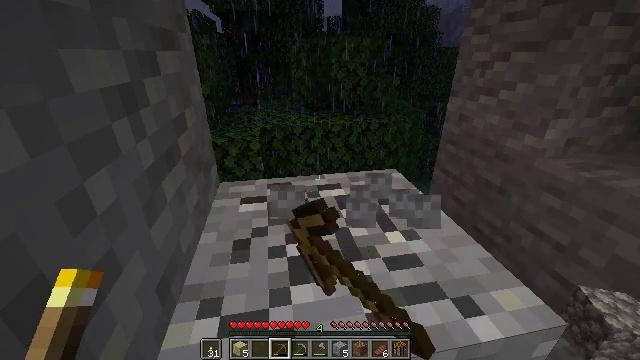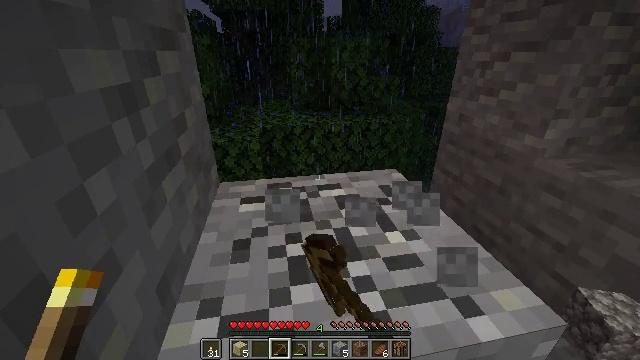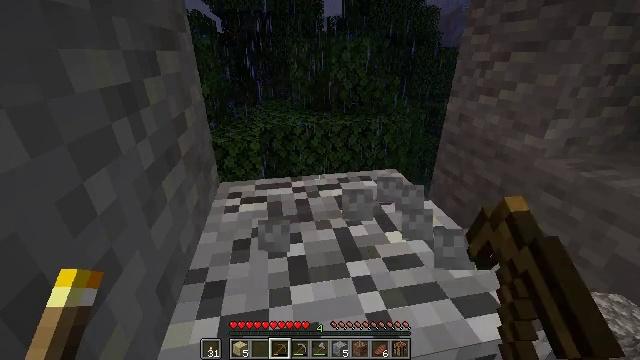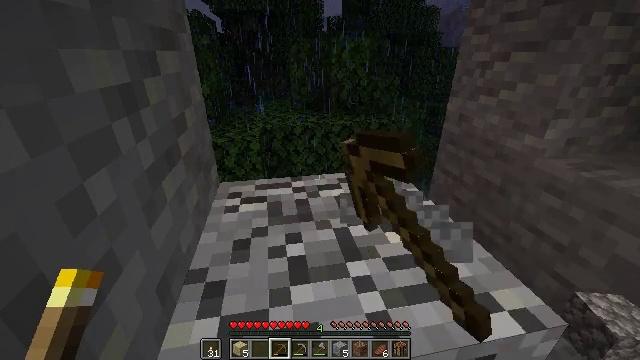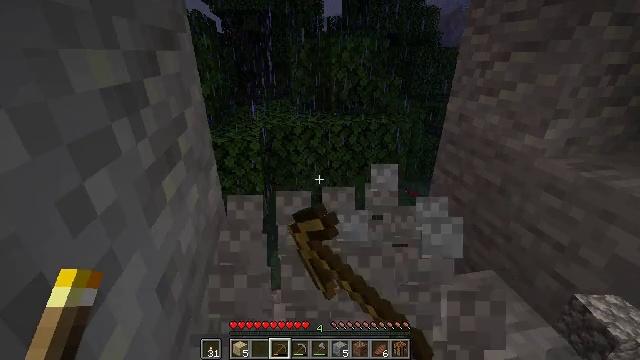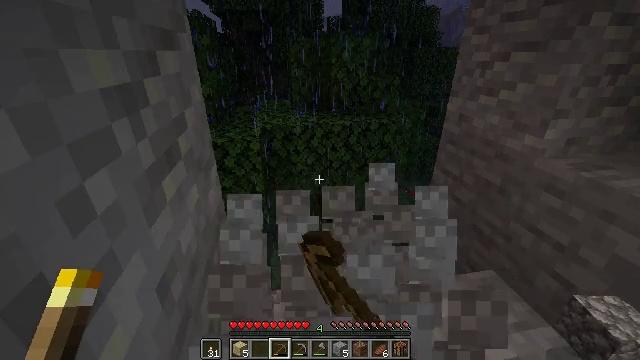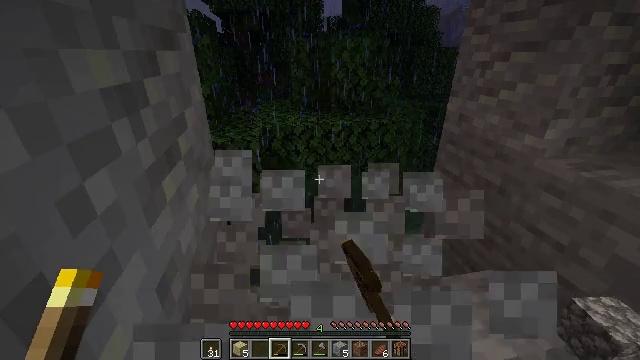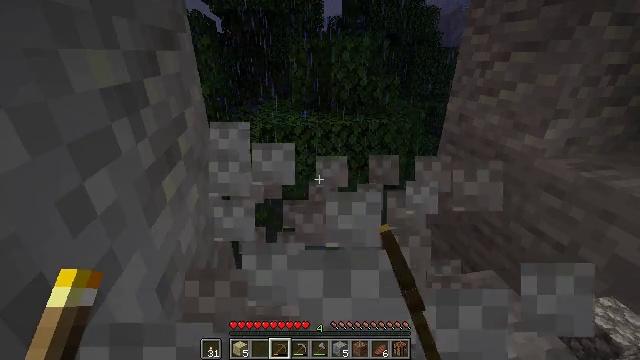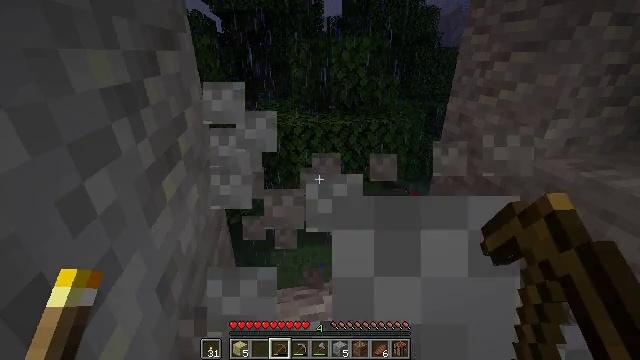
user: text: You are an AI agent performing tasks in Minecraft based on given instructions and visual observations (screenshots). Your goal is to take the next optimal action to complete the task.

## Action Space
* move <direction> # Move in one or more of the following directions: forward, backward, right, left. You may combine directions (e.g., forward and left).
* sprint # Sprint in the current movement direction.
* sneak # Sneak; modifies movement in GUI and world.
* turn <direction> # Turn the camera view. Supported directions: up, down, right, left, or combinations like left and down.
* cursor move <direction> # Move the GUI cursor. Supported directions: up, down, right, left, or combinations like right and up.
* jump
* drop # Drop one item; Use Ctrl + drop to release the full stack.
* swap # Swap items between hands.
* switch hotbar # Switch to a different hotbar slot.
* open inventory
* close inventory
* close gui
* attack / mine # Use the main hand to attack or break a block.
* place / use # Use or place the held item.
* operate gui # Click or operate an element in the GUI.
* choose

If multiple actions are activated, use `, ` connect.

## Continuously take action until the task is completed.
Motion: motion action
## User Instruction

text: Collect andesite by mining it.
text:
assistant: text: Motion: attack / mine
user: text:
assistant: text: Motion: attack / mine
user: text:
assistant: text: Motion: attack / mine
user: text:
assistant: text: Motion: attack / mine
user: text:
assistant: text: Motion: attack / mine
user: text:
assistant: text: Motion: attack / mine
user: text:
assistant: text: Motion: attack / mine
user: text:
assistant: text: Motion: attack / mine
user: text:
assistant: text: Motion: attack / mine